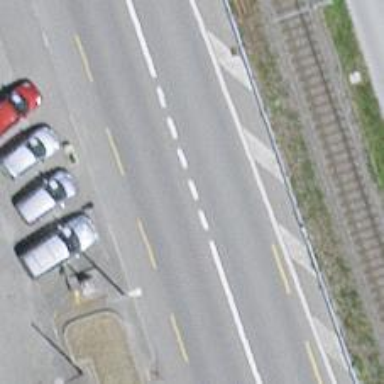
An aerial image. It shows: Primary highway with dedicated cycle lane on the left side.